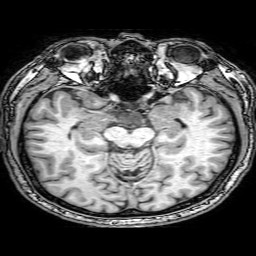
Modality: T1w
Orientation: coronal
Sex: male
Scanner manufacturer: philips
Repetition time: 0.008098 s
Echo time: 0.0037 s